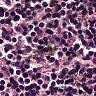
Metastatic tissue present: no